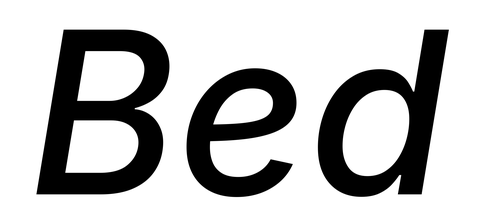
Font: Inter-Italic_Medium_Italic